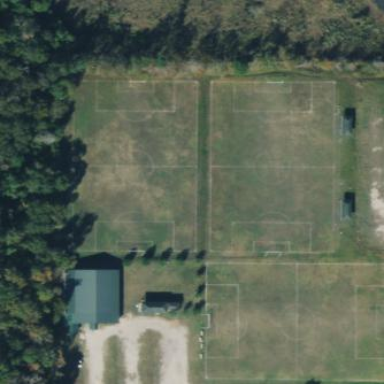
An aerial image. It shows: Soccer pitch for outdoor sports and leisure activities.